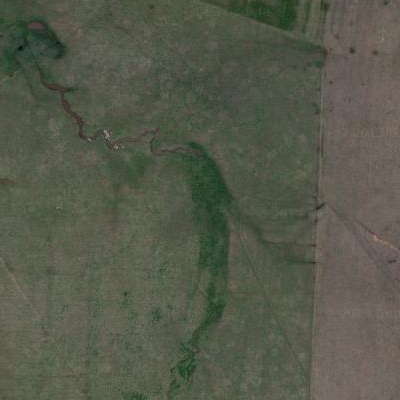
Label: Grass